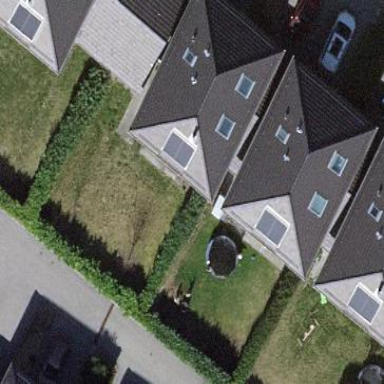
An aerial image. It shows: Grey-roofed semidetached house.